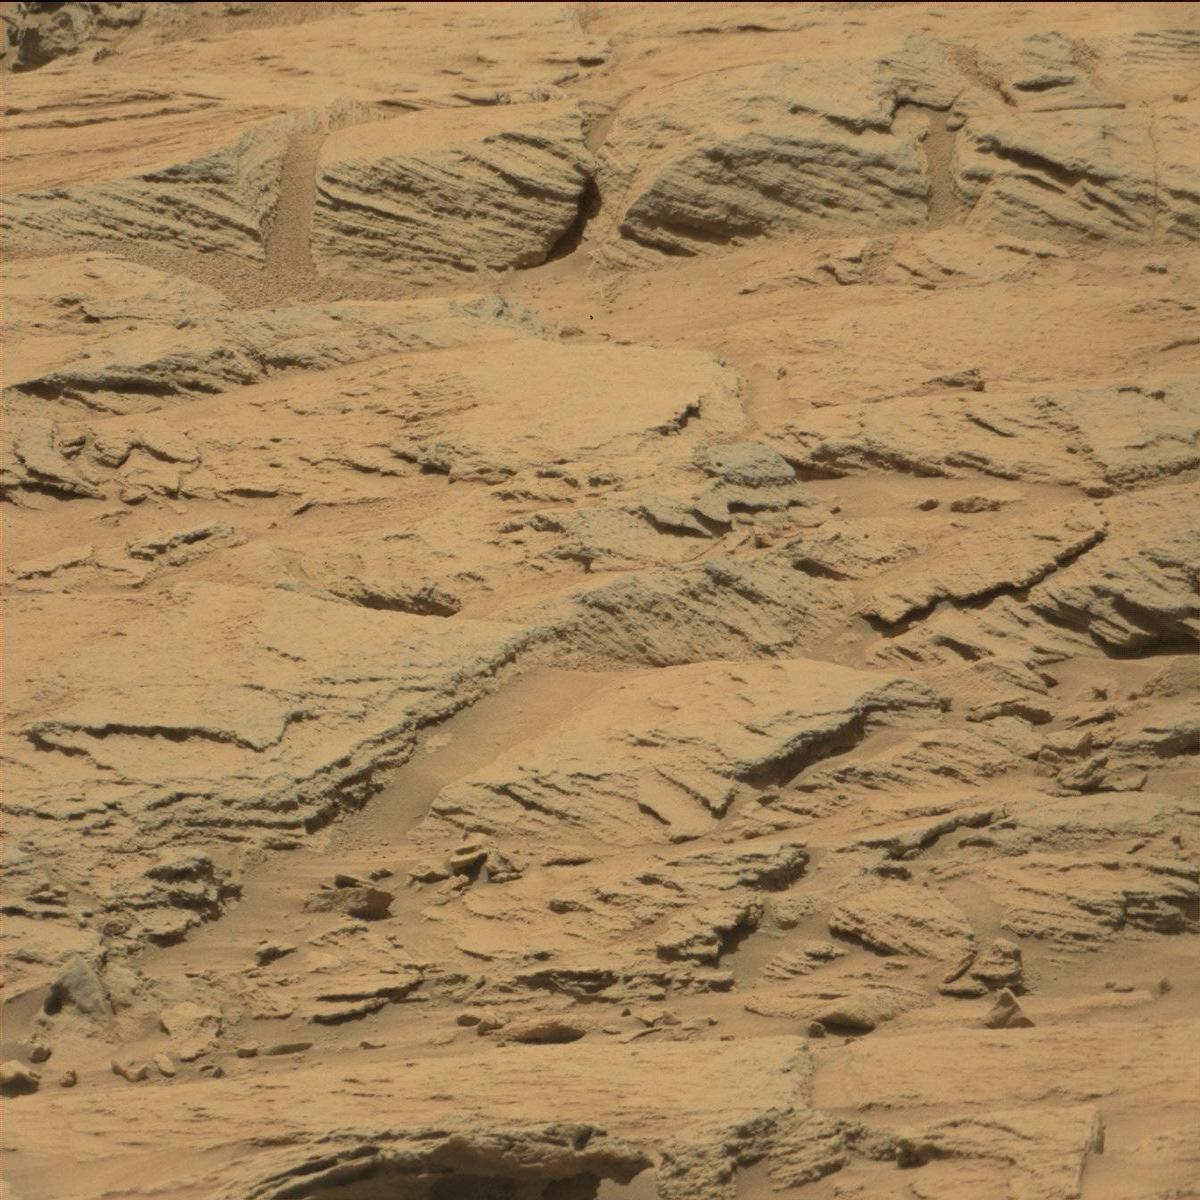
Terrain classes present: Bedrock, Sand / Soil